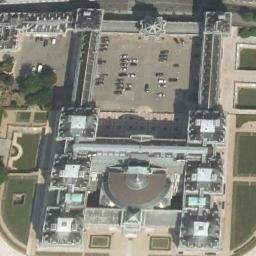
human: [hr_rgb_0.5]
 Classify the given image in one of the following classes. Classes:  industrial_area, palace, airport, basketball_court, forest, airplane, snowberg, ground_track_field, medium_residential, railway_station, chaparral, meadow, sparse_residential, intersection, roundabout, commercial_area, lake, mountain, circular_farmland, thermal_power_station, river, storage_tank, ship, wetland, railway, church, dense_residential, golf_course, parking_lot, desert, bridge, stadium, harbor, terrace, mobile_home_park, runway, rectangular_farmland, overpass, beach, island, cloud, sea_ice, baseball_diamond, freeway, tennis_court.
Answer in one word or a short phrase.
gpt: palace